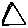
Label: triangle